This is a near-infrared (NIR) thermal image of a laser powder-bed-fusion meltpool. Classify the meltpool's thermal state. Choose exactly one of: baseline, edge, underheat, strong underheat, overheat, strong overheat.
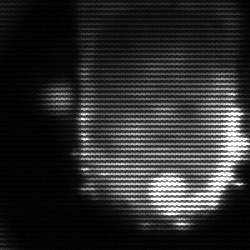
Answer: baseline